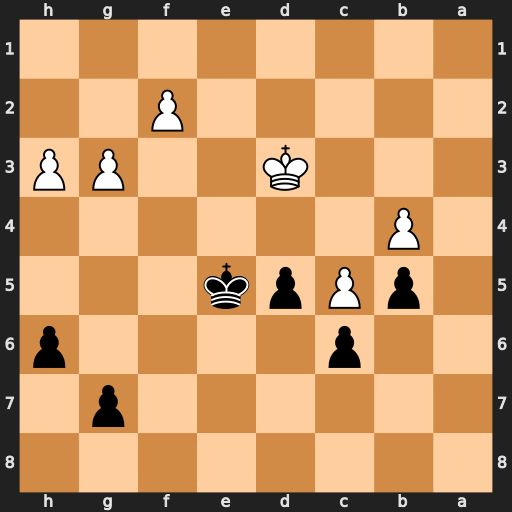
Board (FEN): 8/6p1/2p4p/1pPpk3/1P6/3K2PP/5P2/8
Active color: b
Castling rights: -
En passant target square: -
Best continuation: g5 g4 Kf4 Ke2 Ke4 f3+ Kd4